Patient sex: M
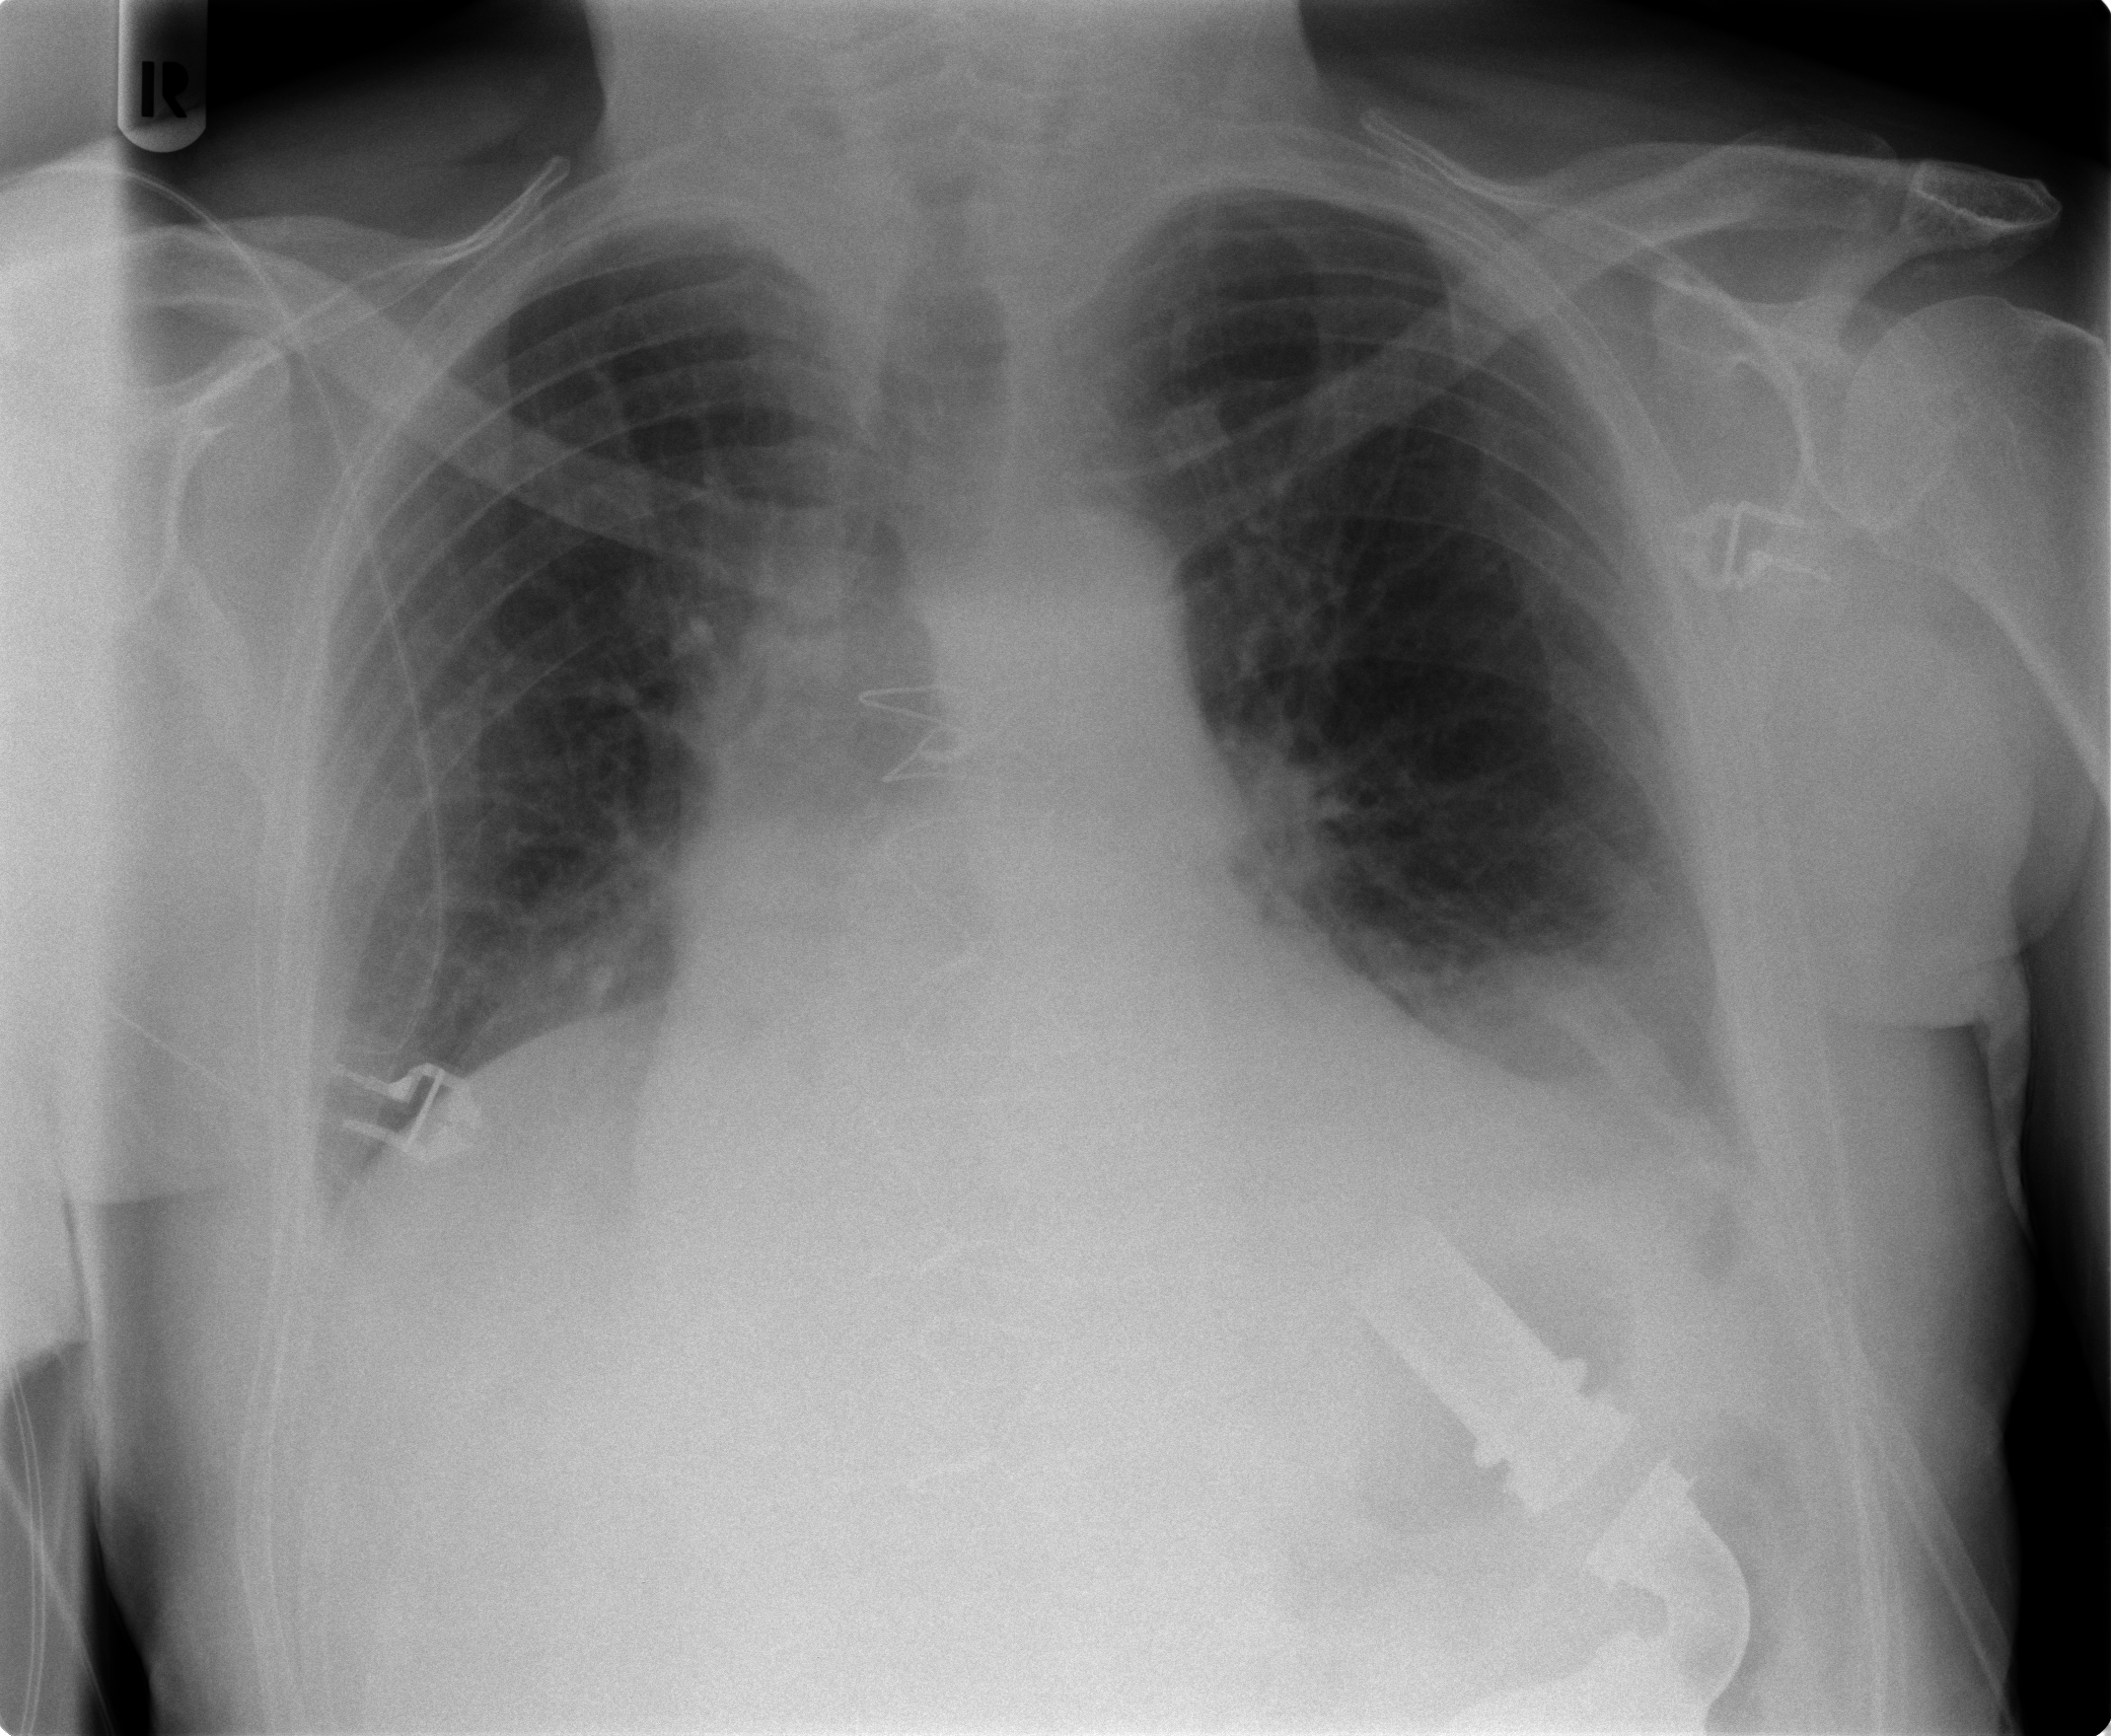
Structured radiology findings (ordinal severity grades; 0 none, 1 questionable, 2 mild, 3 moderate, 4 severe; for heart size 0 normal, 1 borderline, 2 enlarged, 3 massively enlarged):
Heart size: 2
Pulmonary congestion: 0
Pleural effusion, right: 0
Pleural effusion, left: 2
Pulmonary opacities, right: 0
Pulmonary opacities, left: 0
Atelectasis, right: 2
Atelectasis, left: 2